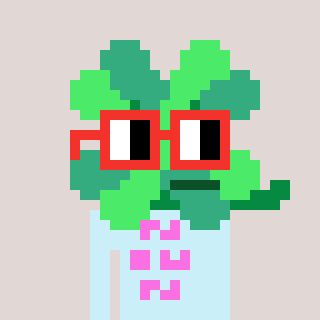
a pixel art character with square red glasses, a clover-shaped head and a cold-colored body on a warm background